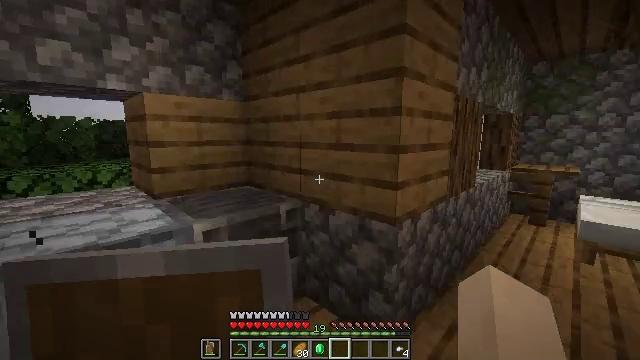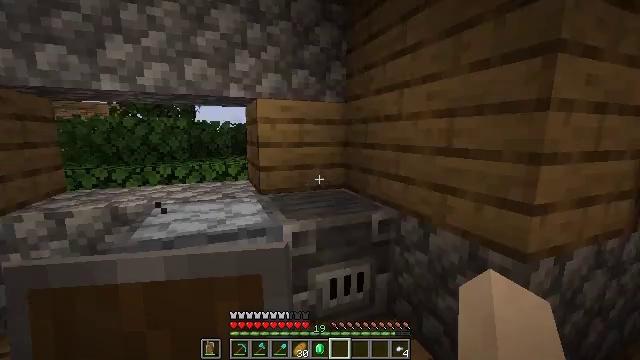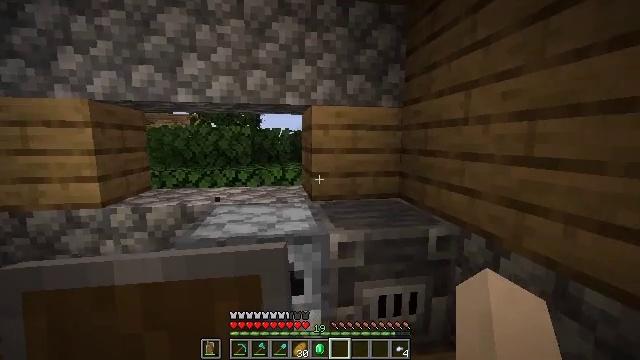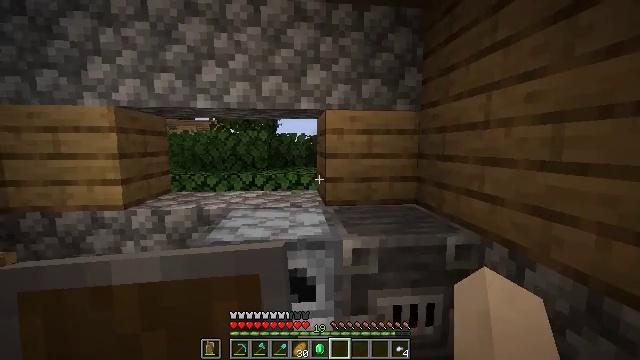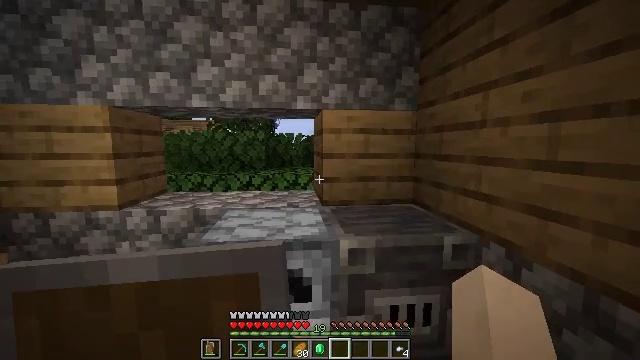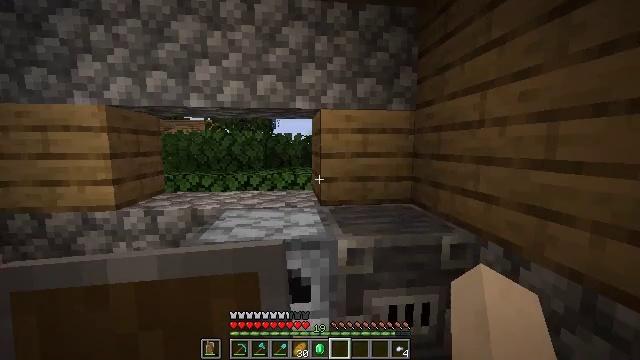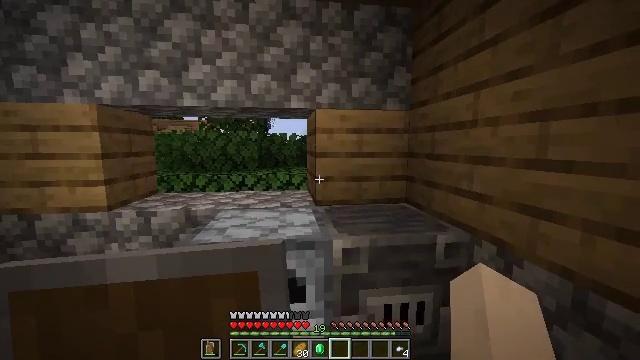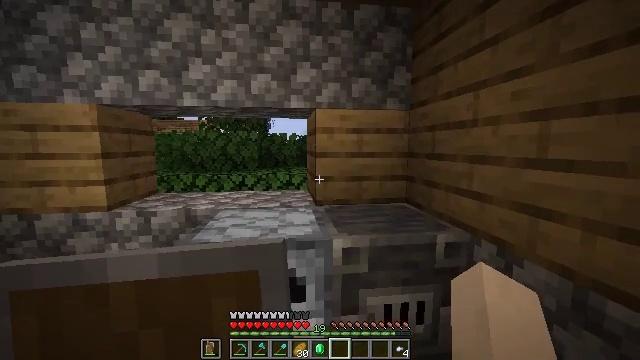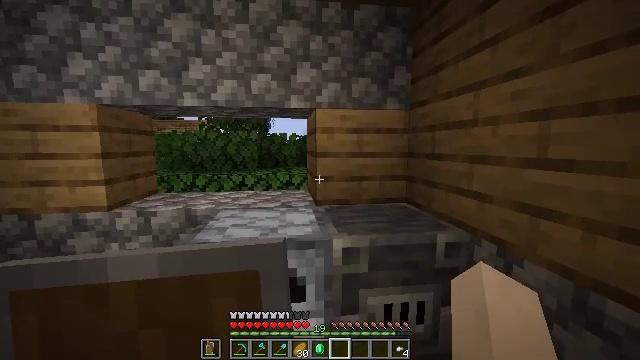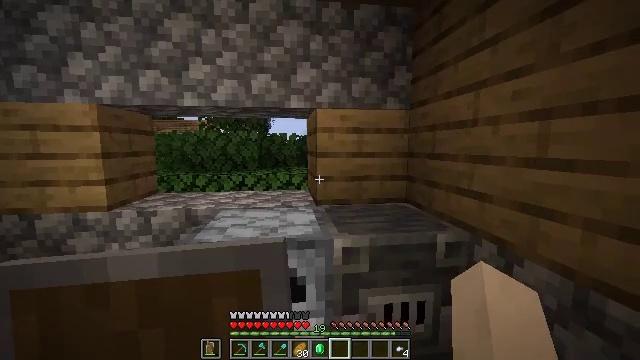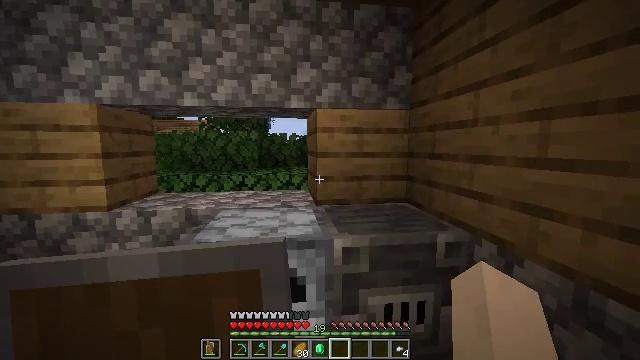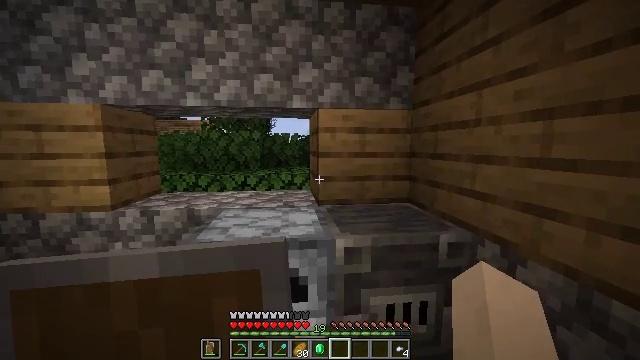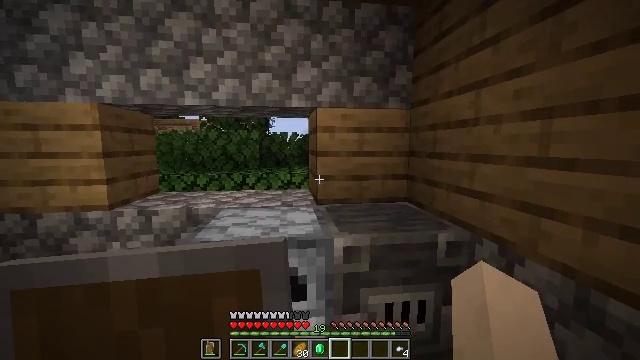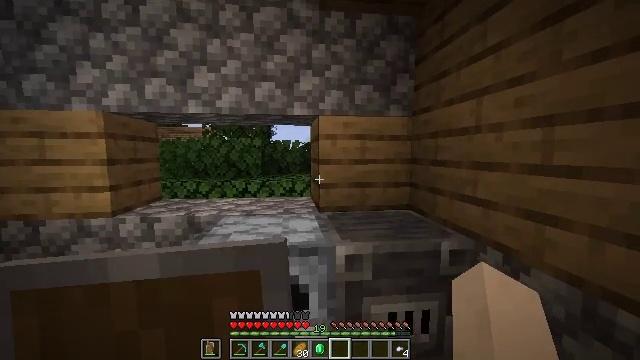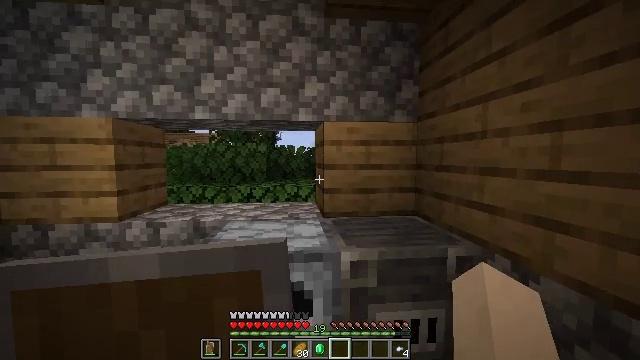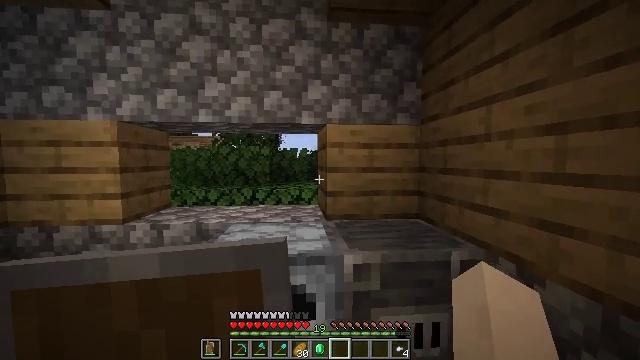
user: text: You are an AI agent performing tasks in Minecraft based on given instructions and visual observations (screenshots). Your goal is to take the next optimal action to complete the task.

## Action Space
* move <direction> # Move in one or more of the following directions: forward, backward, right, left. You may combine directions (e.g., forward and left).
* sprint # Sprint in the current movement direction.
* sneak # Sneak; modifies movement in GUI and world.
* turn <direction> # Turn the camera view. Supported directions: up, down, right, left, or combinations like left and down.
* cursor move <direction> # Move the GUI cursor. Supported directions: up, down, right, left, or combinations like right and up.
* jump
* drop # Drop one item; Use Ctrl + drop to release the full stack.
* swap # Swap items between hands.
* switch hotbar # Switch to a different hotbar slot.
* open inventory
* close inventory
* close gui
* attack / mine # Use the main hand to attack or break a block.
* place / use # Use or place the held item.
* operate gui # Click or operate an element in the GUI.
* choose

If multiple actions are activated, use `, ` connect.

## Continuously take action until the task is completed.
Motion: motion action
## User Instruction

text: Break down iron ingot in the crafting table to get iron nugget.
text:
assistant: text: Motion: turn left
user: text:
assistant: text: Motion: turn left and up
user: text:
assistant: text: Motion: turn left and up
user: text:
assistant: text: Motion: no_op
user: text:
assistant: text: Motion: no_op
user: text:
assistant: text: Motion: turn right
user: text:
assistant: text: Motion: no_op
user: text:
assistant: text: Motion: no_op
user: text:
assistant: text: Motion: no_op
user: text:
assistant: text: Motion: no_op
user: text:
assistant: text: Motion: no_op
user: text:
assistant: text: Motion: no_op
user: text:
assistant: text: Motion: turn up
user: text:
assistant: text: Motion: turn left and up
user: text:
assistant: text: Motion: no_op
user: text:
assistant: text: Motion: no_op
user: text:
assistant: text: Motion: no_op
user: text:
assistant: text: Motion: no_op
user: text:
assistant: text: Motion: no_op
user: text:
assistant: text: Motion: no_op
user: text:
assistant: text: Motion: turn left
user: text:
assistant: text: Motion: turn left
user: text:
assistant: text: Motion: turn left and down
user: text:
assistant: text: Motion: turn left and down
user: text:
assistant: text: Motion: turn left
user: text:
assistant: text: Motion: no_op
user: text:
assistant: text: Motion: no_op
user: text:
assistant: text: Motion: no_op
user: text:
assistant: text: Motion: no_op
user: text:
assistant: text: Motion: turn left